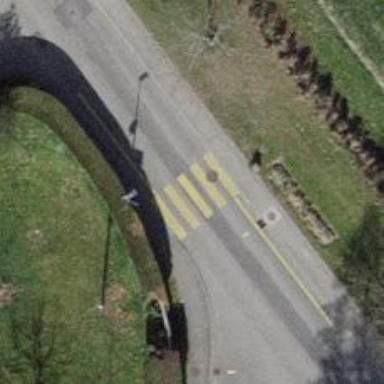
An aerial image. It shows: Marked zebra crossing on the road.